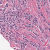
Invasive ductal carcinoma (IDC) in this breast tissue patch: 1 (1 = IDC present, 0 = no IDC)